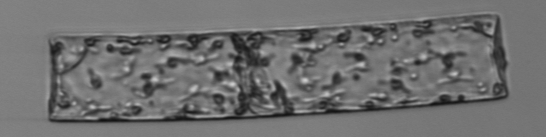
Label: Guinardia_flaccida